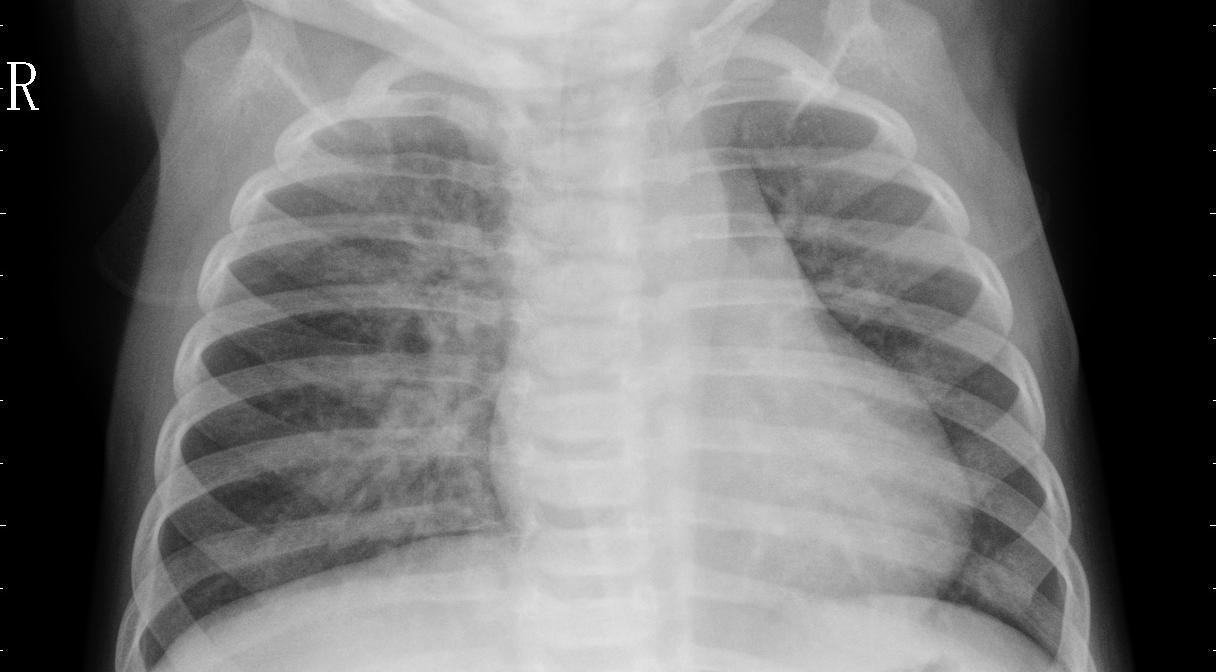
Diagnosis: PNEUMONIA